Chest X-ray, AP view. Patient: 34 years old, sex F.
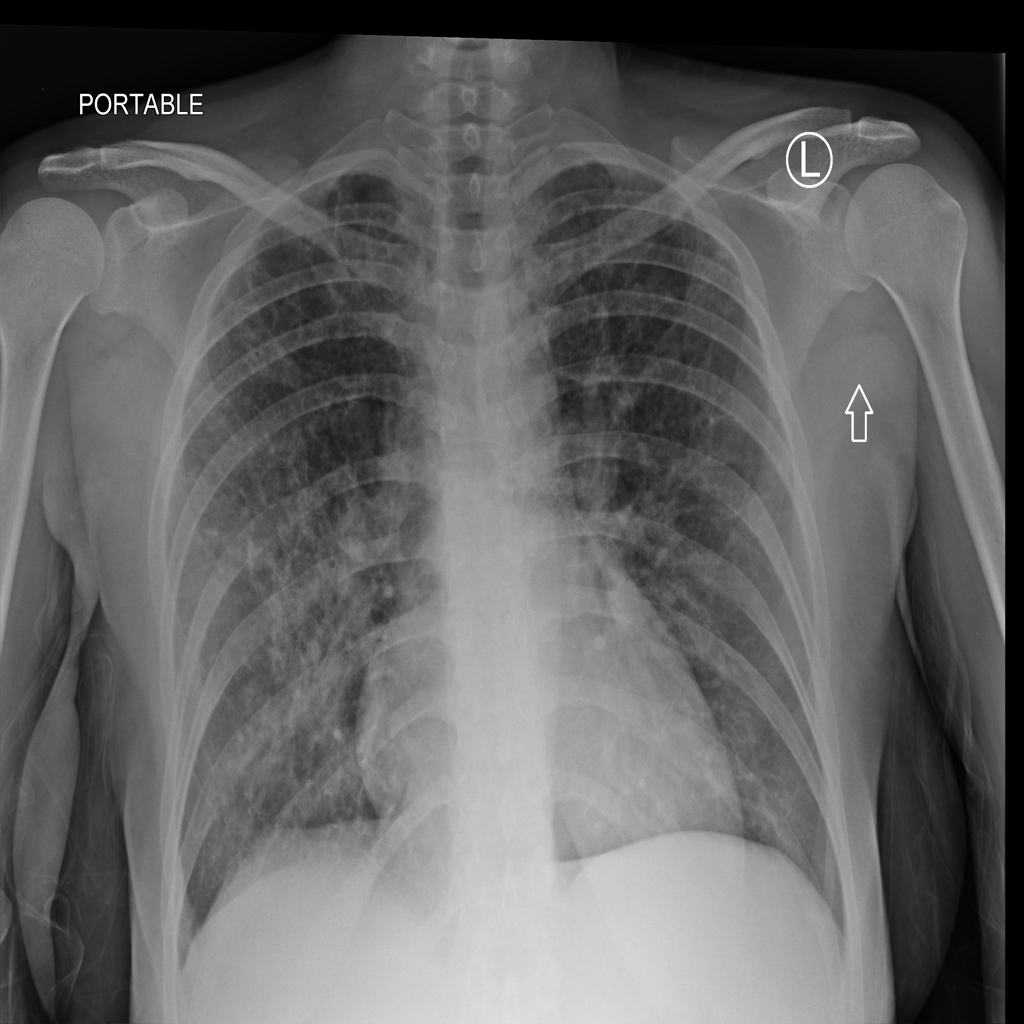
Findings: No Finding